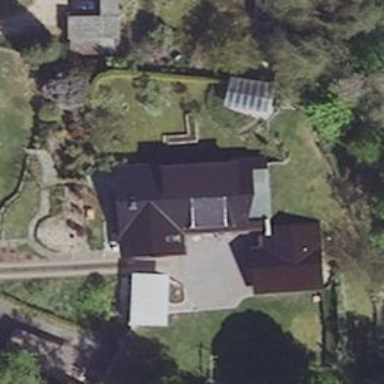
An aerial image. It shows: Detached building.